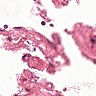
Metastatic tissue present: no